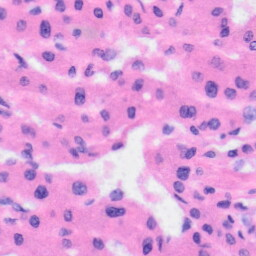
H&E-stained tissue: Liver